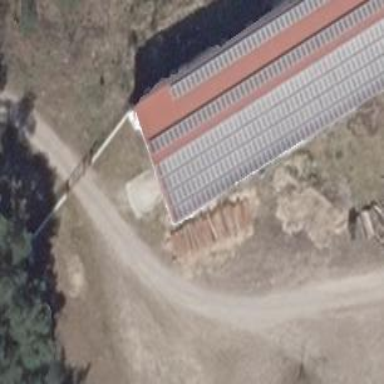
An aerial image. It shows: Farm building with gabled roof oriented along its structure.